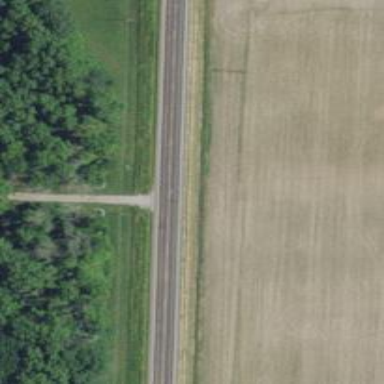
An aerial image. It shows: Secondary road.